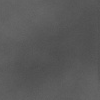
Atmospheric dust classification: dusty